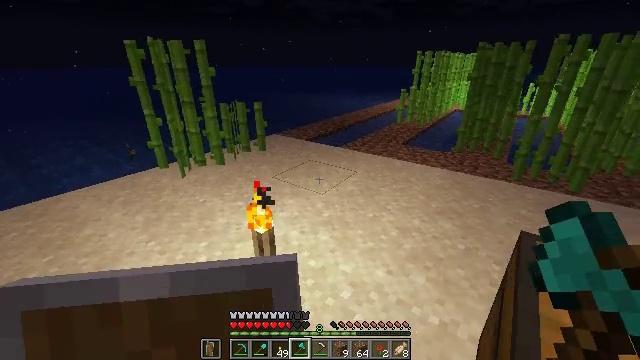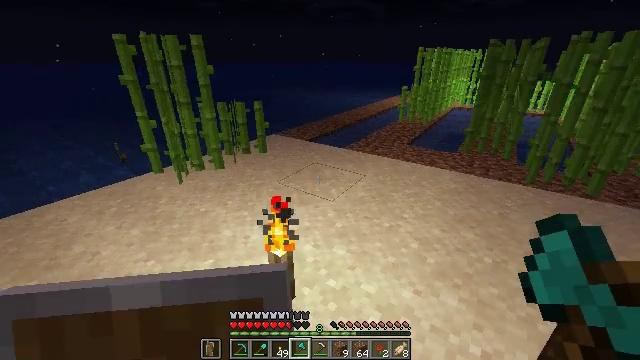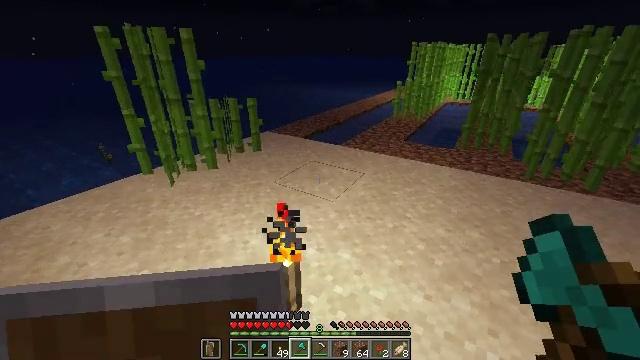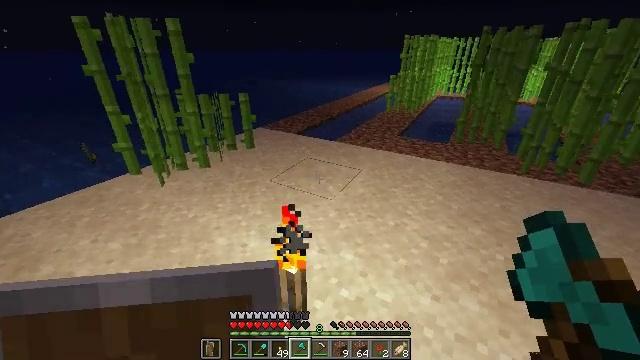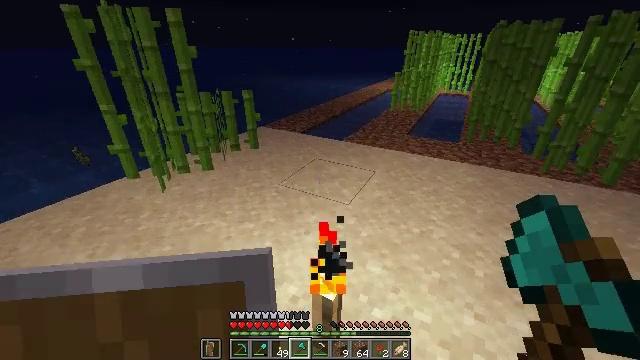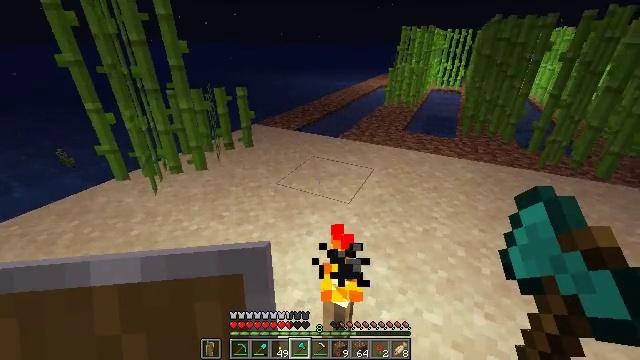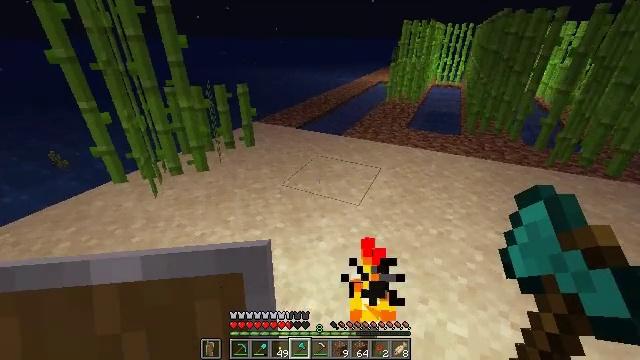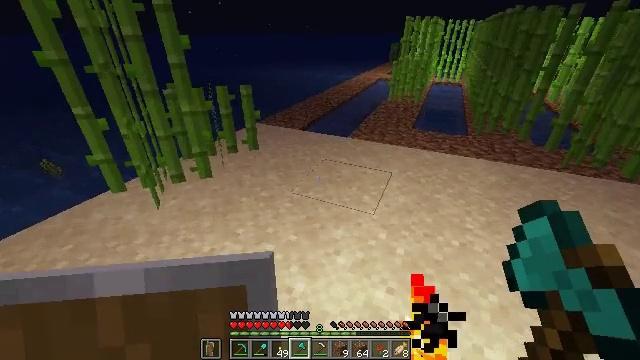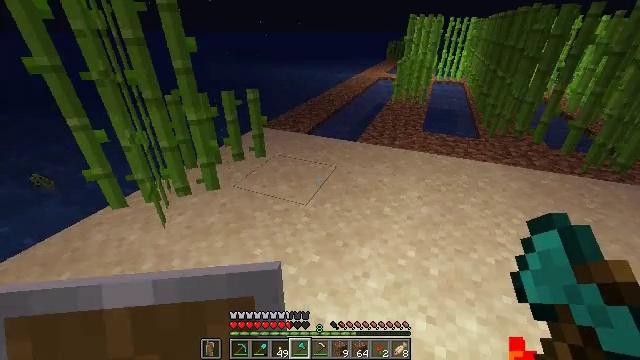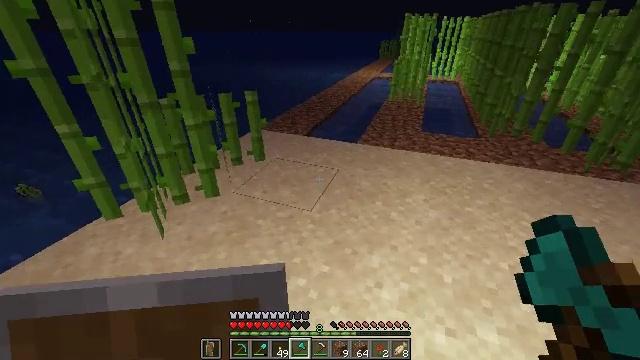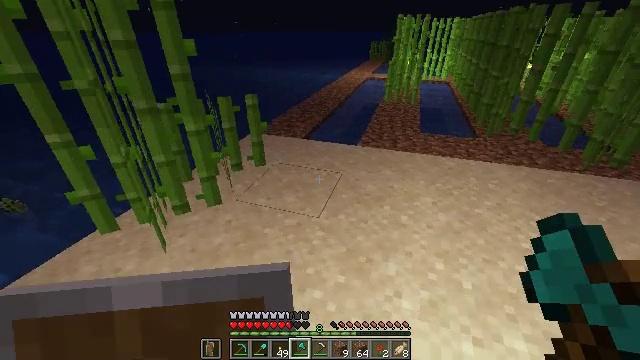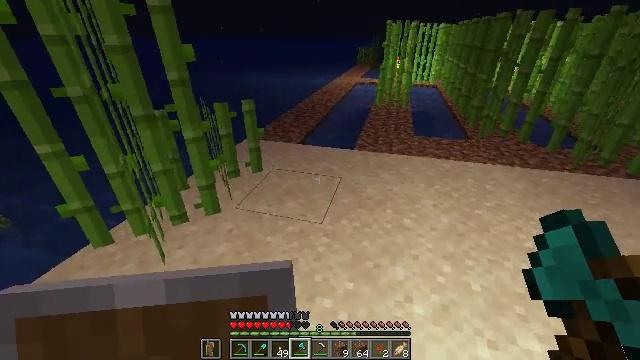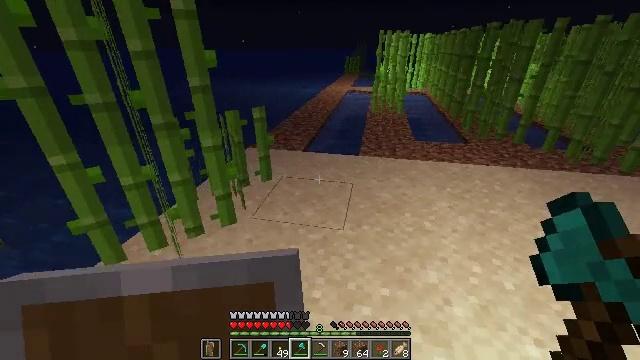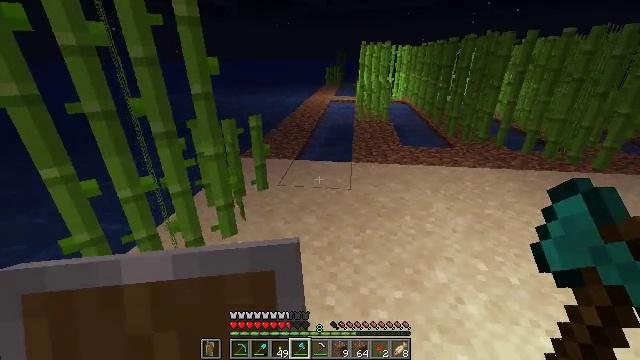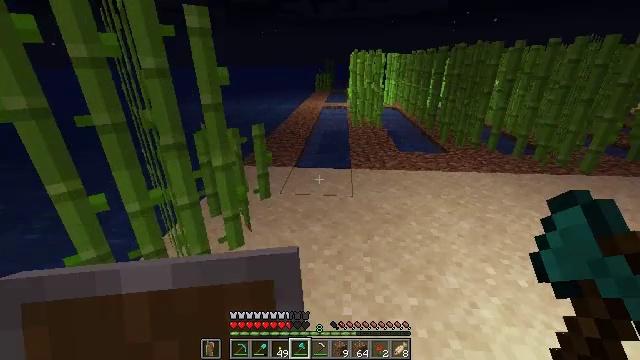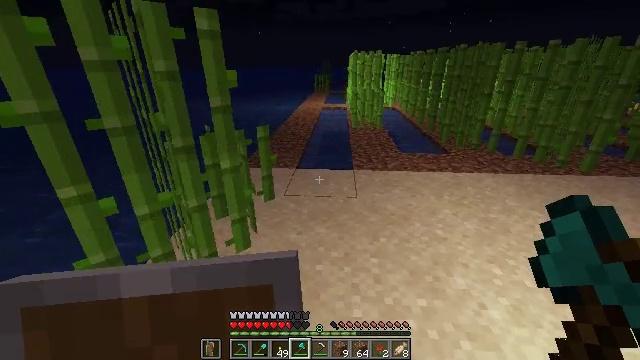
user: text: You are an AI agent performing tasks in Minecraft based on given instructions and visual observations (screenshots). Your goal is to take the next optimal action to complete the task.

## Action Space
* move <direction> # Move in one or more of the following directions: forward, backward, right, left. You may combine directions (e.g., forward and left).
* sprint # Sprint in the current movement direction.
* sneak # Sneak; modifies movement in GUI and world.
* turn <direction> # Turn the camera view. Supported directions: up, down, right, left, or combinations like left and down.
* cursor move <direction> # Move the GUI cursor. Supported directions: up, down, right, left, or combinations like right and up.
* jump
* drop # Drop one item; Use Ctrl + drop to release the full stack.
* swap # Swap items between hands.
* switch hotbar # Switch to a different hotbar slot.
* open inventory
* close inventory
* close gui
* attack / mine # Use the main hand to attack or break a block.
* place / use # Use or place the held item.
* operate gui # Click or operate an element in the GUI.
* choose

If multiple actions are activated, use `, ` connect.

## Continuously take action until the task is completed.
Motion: motion action
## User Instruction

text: Collect sugar cane near water sources.
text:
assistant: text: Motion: move forward and move left, turn right
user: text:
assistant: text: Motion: move forward and move left, turn right and down
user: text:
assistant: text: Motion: move forward and move left, turn right and down
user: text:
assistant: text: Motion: move forward and move left, turn right
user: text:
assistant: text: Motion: move forward and move left, turn right
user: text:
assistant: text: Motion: move forward and move left, turn right
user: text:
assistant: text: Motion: move forward and move left, turn right
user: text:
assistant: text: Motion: move forward and move left, turn right
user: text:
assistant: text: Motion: move forward and move left, turn right
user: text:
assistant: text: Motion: move left, turn right
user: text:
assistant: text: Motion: move left, turn right
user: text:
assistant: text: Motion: move left, turn right and up
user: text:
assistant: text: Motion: move left, turn right and up
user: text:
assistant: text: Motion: move left, turn right and up
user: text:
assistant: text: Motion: move left
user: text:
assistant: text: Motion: no_op
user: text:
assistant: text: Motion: no_op
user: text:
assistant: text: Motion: no_op
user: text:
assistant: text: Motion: no_op
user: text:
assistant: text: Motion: turn left
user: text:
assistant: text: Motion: turn left
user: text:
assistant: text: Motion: turn down
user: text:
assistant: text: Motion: turn down, attack / mine
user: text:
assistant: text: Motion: turn down, attack / mine
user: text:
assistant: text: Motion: turn down, attack / mine
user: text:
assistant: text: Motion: turn down, attack / mine
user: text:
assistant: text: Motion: attack / mine
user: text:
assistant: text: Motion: attack / mine
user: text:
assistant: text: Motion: attack / mine
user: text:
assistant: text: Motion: turn up, attack / mine